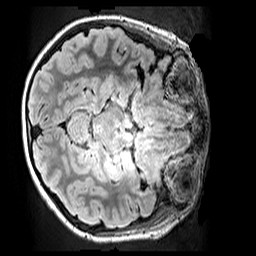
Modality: FLAIR
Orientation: axial
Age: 11
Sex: male
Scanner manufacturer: siemens
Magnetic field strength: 3 T
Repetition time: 5 s
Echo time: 0.388 s